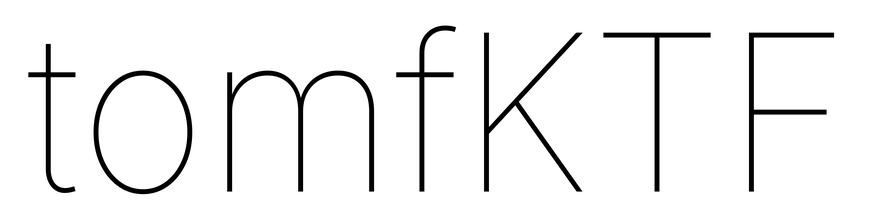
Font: Inter_Thin